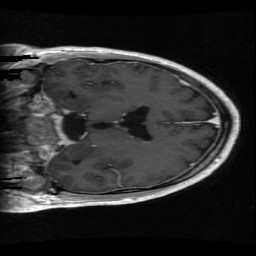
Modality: T1w
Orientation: coronal
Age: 60
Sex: male
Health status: ill